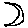
Label: moon